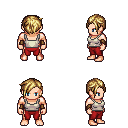
a pixel art fantasy rpg character, male body template, human, light skin, white pirate shirt, red pants, blonde pixie cut hairstyle, cloth bracers, four views (front, back, left, right), 2x2 character sprite sheet, small pixel art, hard edges, no anti-aliasing